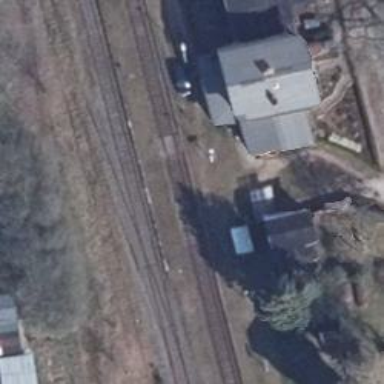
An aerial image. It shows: Stop position for public transport at railway stop.